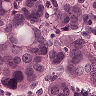
Metastatic tissue present: yes